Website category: book
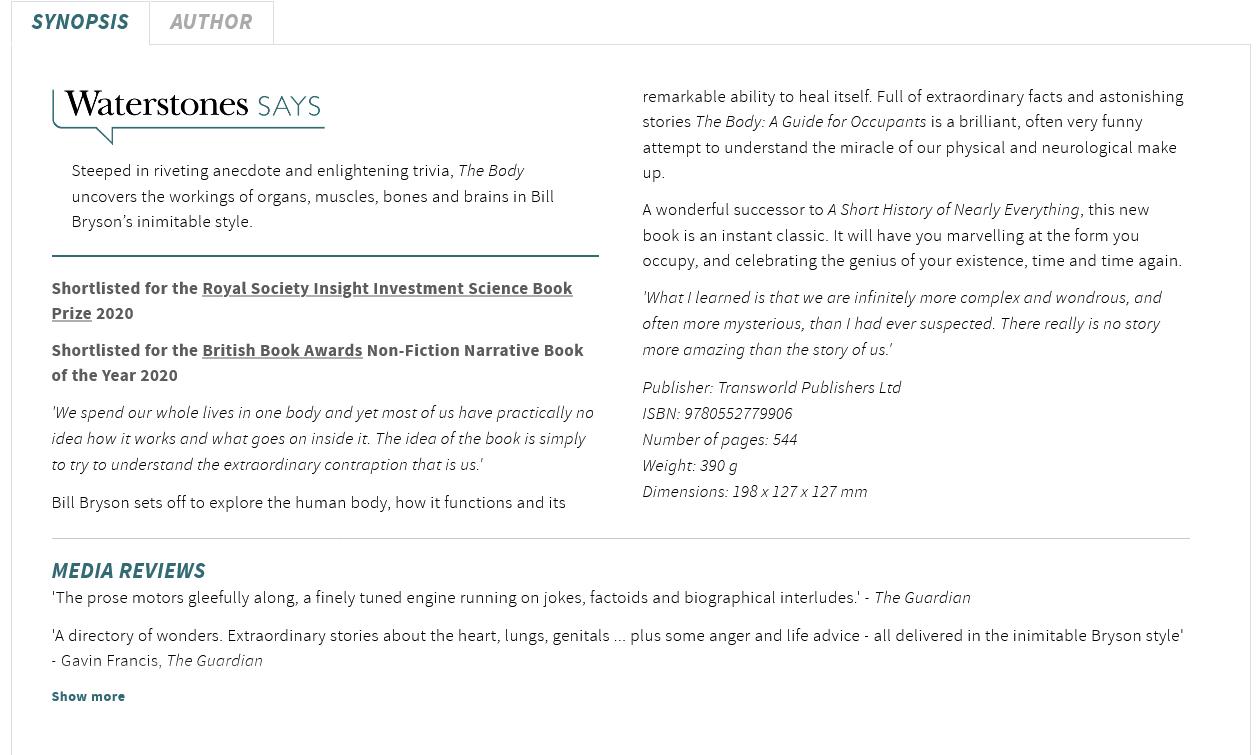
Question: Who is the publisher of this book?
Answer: Transworld Publishers Ltd

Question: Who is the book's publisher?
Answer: Transworld Publishers Ltd

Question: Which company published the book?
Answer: Transworld Publishers Ltd

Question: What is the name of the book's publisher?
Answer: Transworld Publishers Ltd

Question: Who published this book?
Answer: Transworld Publishers Ltd

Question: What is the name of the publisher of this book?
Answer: Transworld Publishers Ltd

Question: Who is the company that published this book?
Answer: Transworld Publishers Ltd

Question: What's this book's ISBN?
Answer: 9780552779906

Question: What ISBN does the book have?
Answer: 9780552779906

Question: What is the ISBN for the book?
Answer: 9780552779906

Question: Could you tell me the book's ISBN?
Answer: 9780552779906

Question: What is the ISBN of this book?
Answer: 9780552779906

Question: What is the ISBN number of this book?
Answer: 9780552779906

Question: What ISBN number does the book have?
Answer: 9780552779906

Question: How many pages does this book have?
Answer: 544

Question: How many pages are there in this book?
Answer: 544

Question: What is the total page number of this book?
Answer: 544

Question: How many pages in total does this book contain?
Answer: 544

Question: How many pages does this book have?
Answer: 544

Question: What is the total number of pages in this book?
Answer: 544

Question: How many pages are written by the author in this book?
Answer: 544

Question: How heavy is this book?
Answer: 390 g

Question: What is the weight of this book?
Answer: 390 g

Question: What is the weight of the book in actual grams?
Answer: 390 g

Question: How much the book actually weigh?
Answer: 390 g

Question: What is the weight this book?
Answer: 390 g

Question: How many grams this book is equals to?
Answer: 390 g

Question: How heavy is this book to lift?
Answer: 390 g

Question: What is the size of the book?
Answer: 198 x 127 x 127 mm

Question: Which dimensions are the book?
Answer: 198 x 127 x 127 mm

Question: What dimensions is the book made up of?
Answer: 198 x 127 x 127 mm

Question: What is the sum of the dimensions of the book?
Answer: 198 x 127 x 127 mm

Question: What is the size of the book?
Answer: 198 x 127 x 127 mm

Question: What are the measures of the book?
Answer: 198 x 127 x 127 mm

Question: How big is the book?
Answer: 198 x 127 x 127 mm